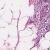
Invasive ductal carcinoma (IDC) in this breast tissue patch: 1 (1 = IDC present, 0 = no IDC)